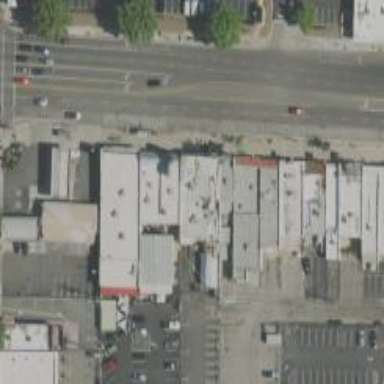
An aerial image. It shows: Trade school.